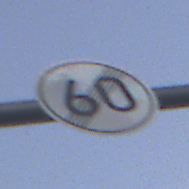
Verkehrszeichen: EndeGeschwindigkeit60
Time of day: SunriseSunset
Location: Outdoor (RoadRail)
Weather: PartlyCloudy
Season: NotSpecified
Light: Natural